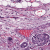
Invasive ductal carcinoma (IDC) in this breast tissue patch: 0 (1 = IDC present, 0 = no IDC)